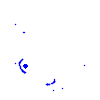
Particle: pion